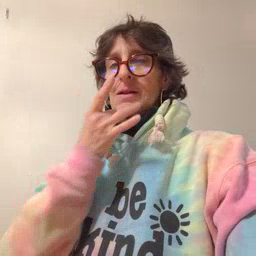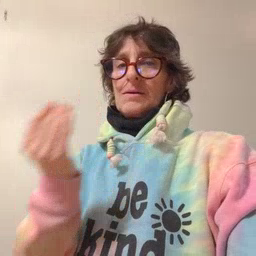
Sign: lamp